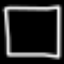
Label: square